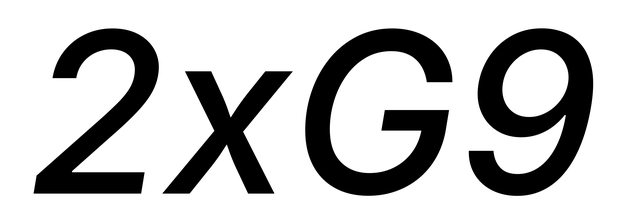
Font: Inter-Italic_Medium_Italic